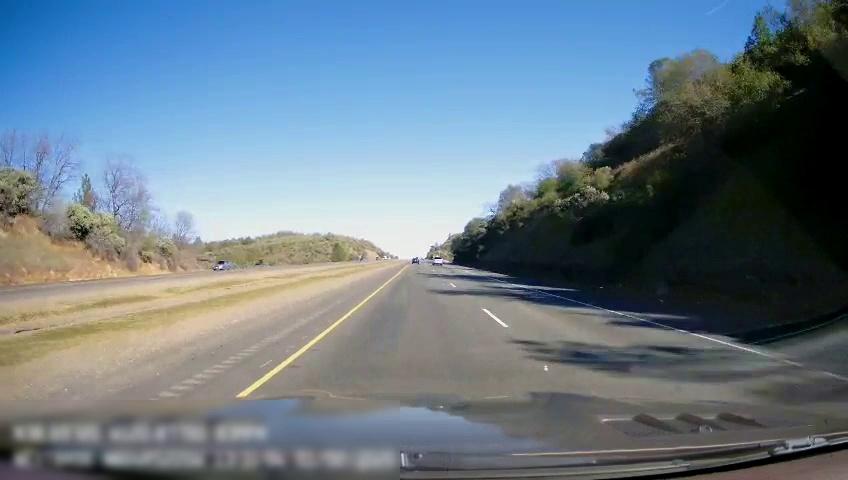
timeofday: Day
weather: Sunny
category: Drivable Space
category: Drivable Space
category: Vehicles | Car
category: Vehicles | SUV
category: Lanes | Current Lane
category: Lanes | Current Lane
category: Lanes | Alternate Lane